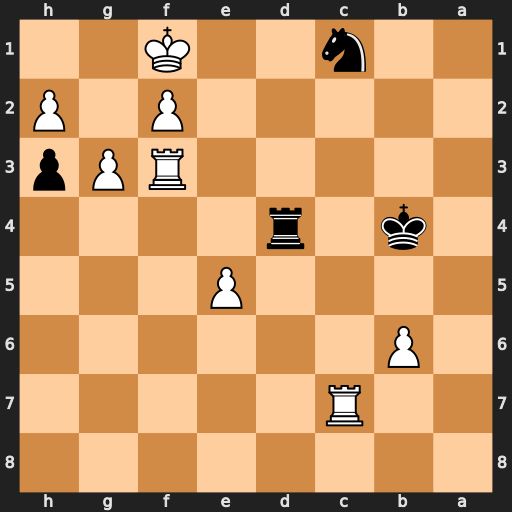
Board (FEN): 8/2R5/1P6/4P3/1k1r4/5RPp/5P1P/2n2K2
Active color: b
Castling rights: -
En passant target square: -
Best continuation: Rd1#